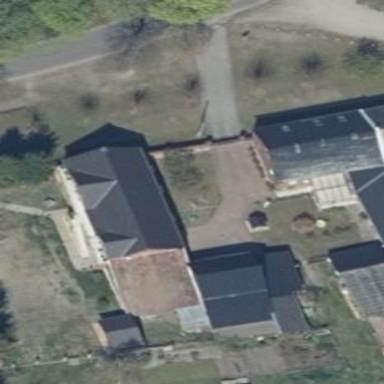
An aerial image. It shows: Building with gabled roof oriented along its structure. The roof is light gray in color.